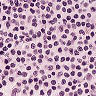
Metastatic tissue present: no